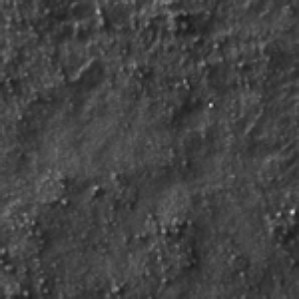
Label: frost